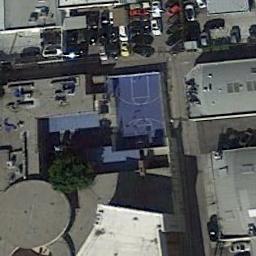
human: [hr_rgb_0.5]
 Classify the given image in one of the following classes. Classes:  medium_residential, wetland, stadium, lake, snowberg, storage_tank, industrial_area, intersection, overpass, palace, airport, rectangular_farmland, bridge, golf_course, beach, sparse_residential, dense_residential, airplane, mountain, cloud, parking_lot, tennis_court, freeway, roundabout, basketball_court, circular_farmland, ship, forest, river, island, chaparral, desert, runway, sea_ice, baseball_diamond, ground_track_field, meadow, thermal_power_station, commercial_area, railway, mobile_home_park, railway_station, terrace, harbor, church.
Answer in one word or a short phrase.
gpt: basketball_court